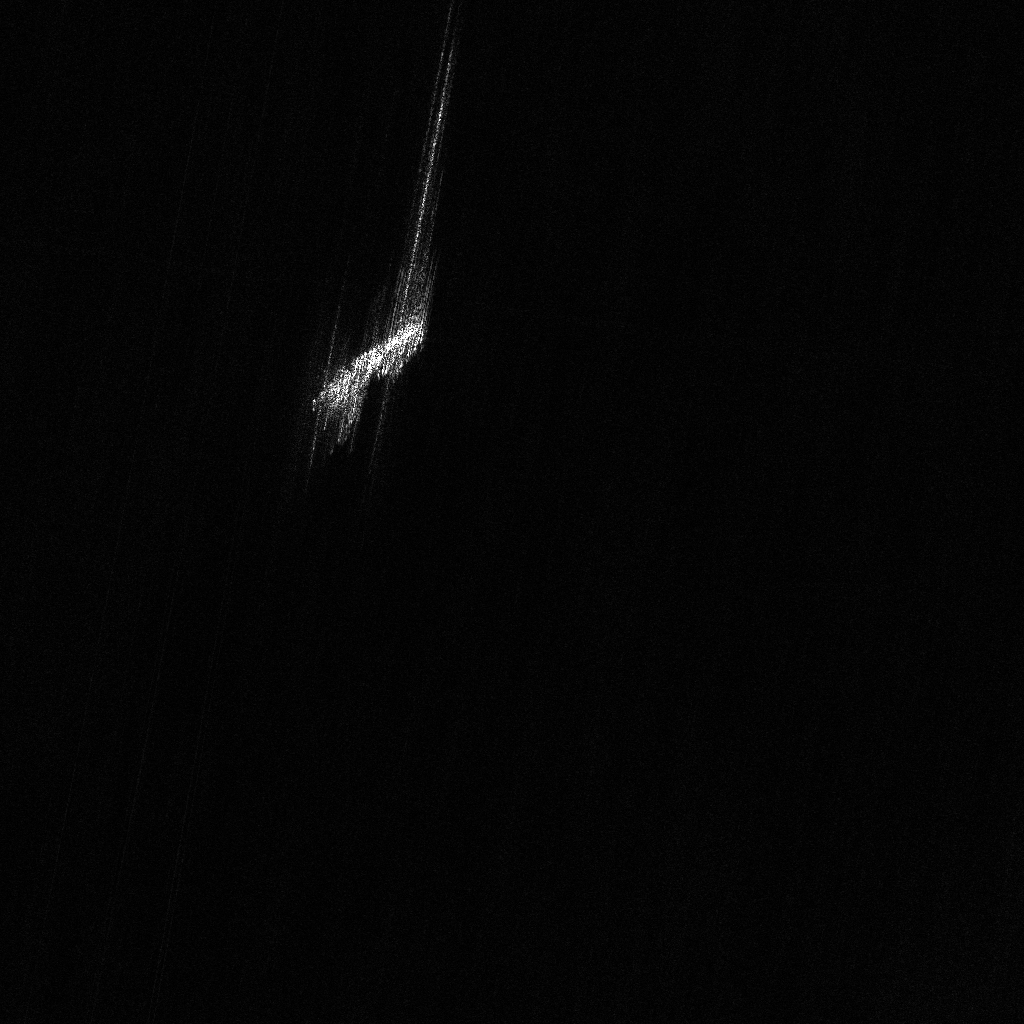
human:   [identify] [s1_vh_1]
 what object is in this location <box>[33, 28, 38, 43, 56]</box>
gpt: <ref>1 large cell-container at the center</ref>